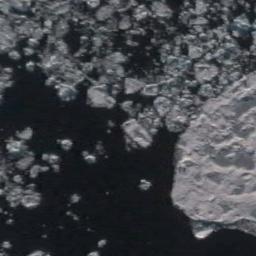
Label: sea_ice